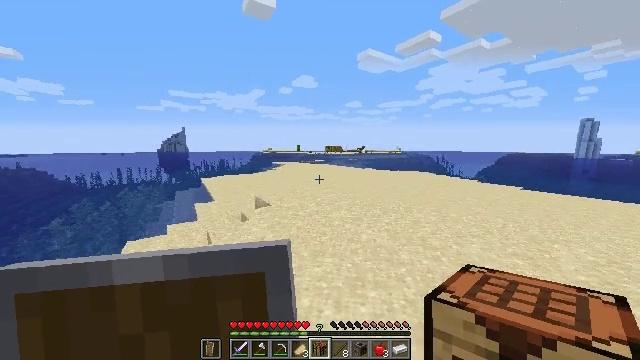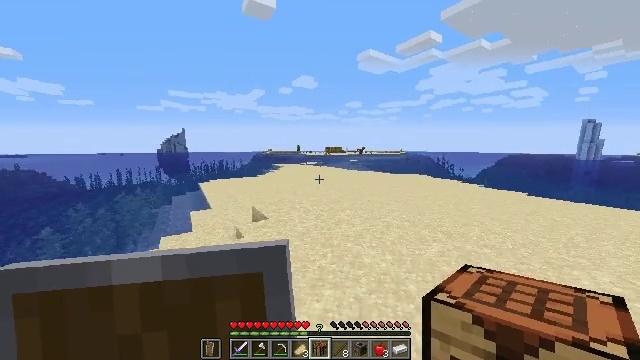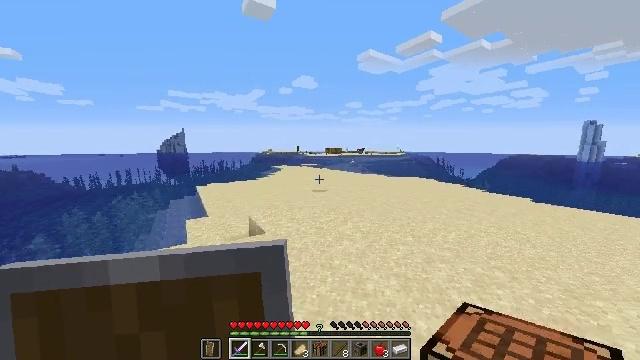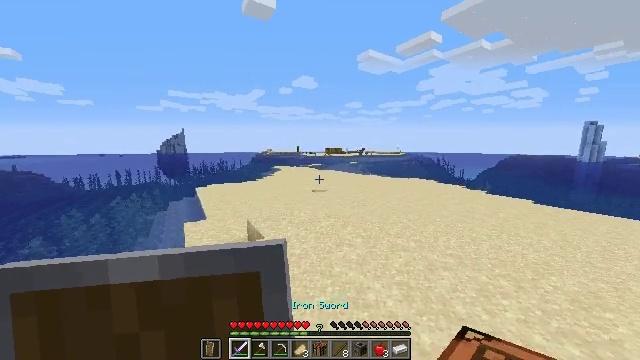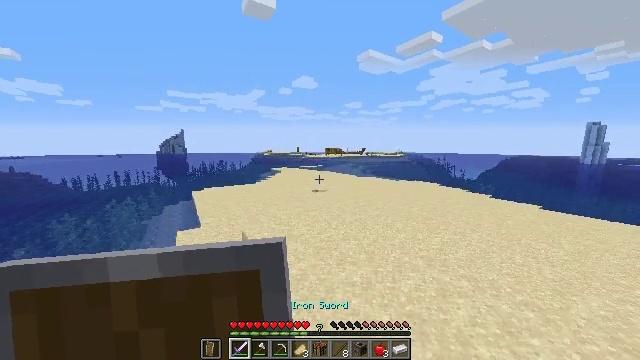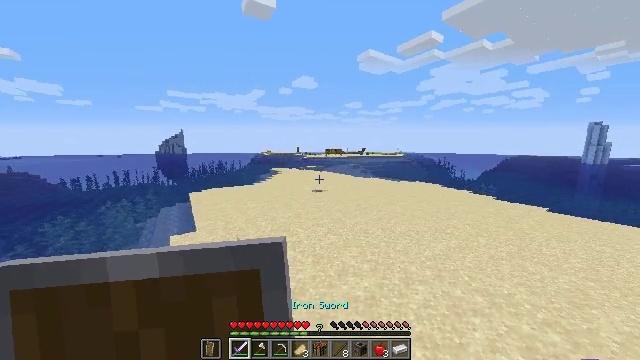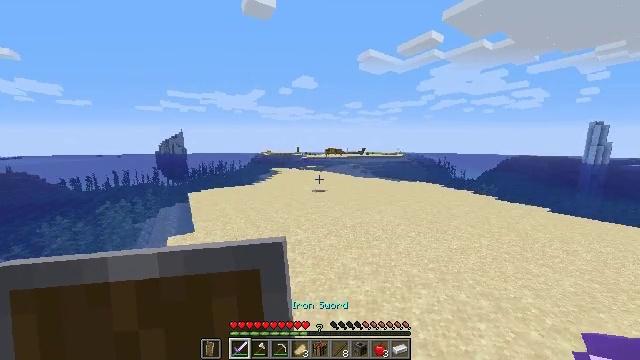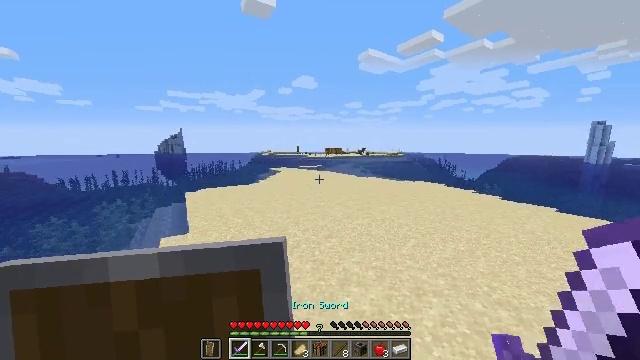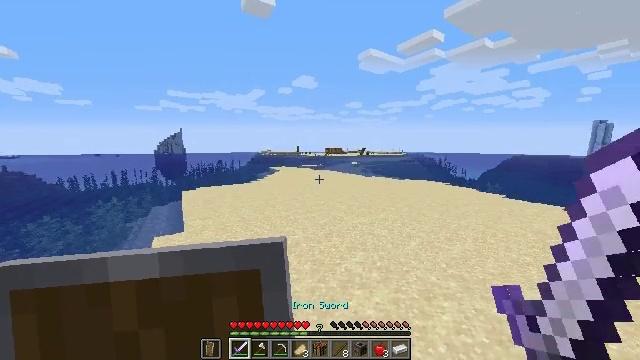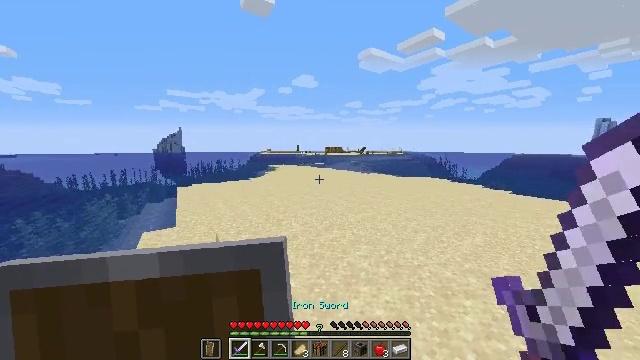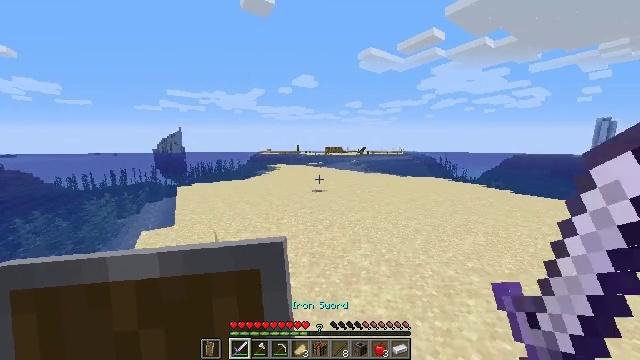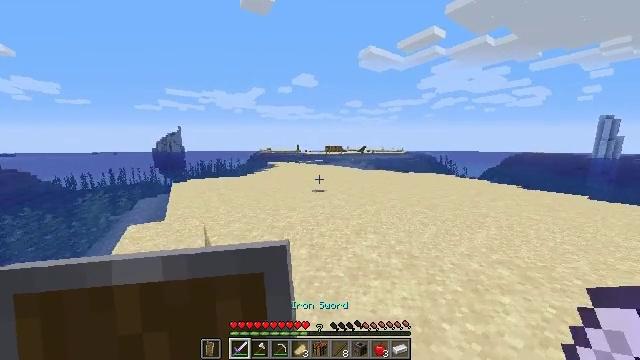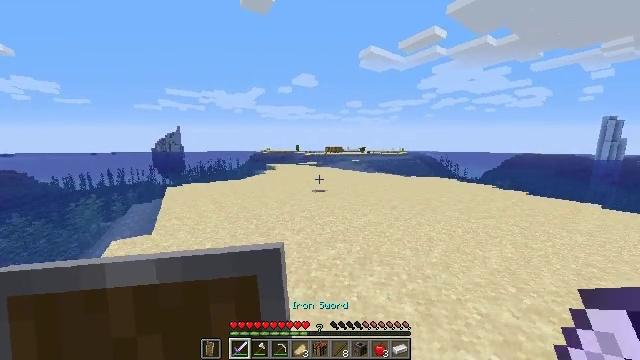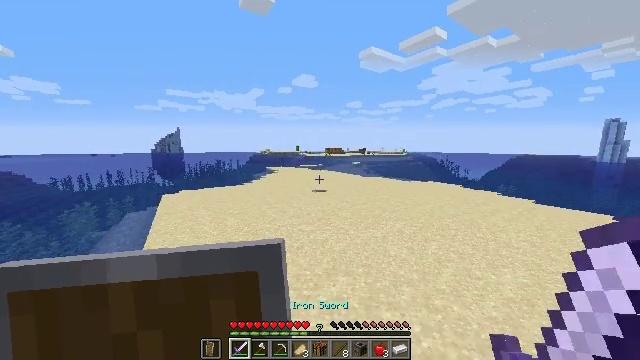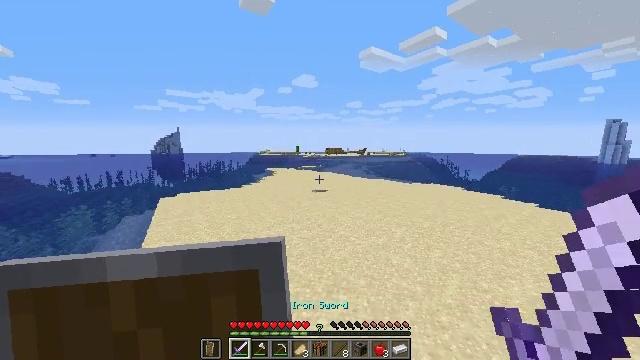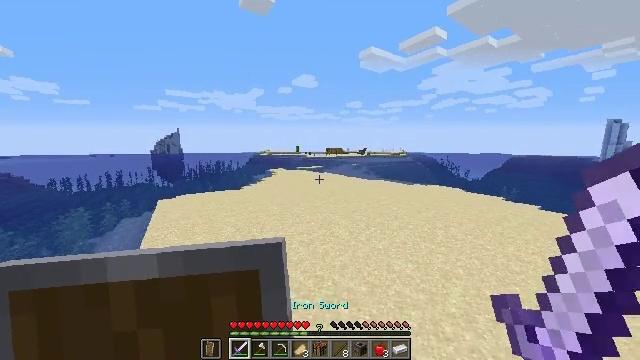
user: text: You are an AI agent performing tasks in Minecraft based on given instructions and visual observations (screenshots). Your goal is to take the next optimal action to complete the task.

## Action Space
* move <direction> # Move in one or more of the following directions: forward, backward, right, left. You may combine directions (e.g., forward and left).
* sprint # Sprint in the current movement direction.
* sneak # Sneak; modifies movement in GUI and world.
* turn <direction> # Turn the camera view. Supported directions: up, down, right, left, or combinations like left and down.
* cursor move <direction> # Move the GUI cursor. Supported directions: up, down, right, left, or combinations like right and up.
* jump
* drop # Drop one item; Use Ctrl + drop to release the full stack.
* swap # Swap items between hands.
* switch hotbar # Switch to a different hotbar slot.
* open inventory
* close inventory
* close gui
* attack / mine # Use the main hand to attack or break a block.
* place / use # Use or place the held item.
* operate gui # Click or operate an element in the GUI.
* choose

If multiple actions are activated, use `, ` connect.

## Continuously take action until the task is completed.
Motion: motion action
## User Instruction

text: Mine the dead bush in the desert.
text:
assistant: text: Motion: move forward, jump
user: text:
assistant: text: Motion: move forward, jump, switch to hotbar 1
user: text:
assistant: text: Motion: move forward, jump, switch to hotbar 1
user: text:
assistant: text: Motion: move forward, jump, switch to hotbar 1
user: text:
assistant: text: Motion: move forward, jump
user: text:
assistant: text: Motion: move forward, jump
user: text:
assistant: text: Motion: move forward, jump
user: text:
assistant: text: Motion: move forward, jump
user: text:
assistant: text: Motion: move forward, sprint, jump
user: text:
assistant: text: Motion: move forward, sprint, jump
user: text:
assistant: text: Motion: move forward, sprint, jump
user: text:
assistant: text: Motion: move forward, sprint, jump
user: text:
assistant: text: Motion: move forward, sprint, jump
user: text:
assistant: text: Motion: move forward, sprint, jump
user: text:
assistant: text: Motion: move forward, sprint, jump
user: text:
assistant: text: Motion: move forward, sprint, jump
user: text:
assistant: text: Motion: move forward, sprint, turn left, jump
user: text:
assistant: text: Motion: move forward, sprint, jump
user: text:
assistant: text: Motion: move forward, sprint, jump
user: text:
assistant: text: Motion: move forward, sprint, jump
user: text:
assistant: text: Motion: move forward, sprint, jump
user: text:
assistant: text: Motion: move forward, sprint, jump
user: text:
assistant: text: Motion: move forward, sprint, turn right and down, jump
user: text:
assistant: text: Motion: move forward, sprint, turn right and down, jump
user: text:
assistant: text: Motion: move forward, sprint, jump
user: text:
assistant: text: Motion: move forward, sprint, jump
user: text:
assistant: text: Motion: move forward, sprint, jump
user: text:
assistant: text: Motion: move forward, sprint, jump
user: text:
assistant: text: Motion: move forward, sprint, jump
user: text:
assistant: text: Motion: move forward, sprint, jump